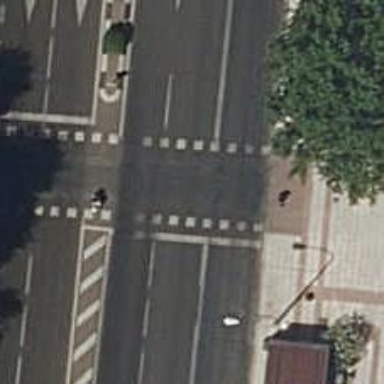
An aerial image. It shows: Road with traffic signals at crossing.